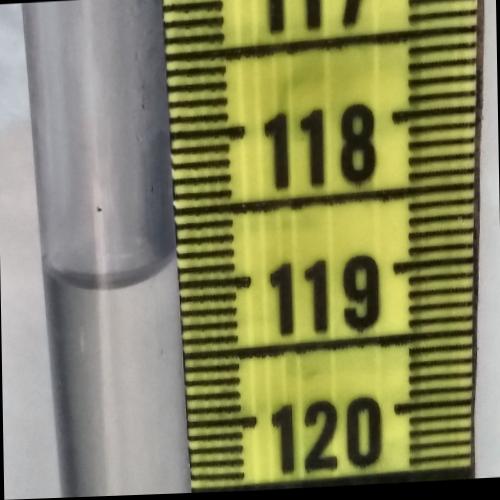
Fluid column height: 118.9 cm